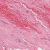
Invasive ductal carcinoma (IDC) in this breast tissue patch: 0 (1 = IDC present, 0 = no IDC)